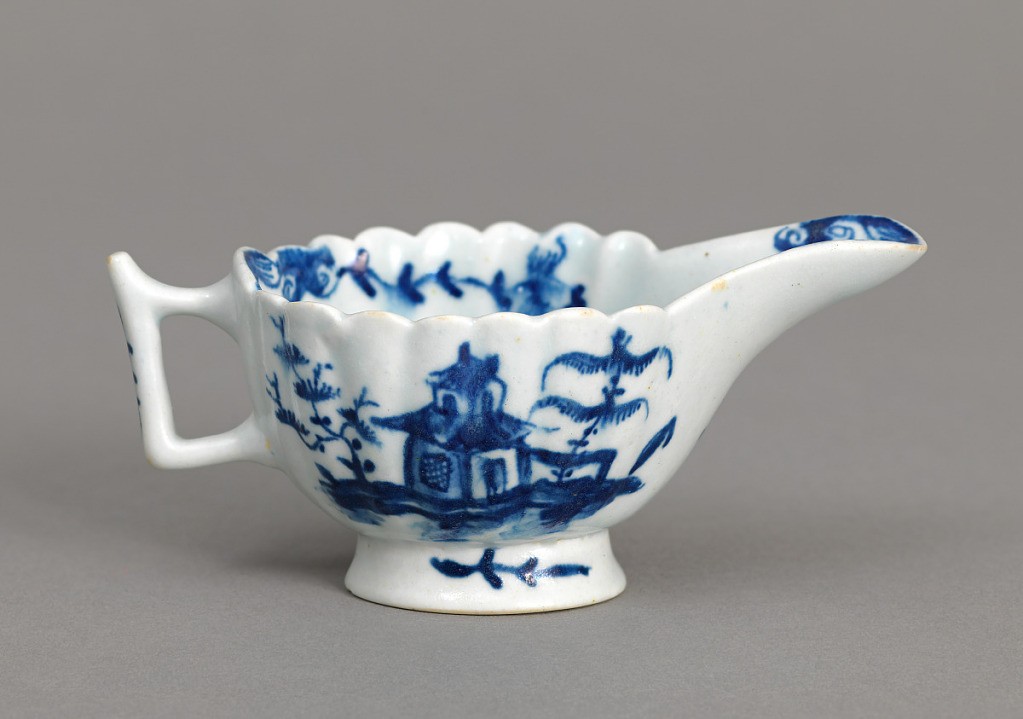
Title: Creamboat (One of Three)
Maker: Caughley Porcelain Factory, English, 1755 - 1814
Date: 18th century
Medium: soft paste porcelain, vitreous enamel
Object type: creamboat
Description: Creamboat with high foot and scalloped edges. Chinoiserie cobalt decoration .